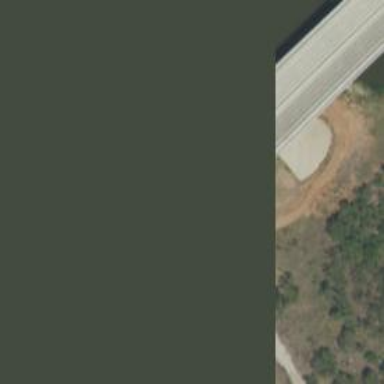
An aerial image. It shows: Trunk highway.